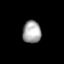
Tissue: prostate
Cell type: Fibroblasts
Senescence score: 0.7445
Nuclear area (px): 404
Mean DAPI intensity: 165.896